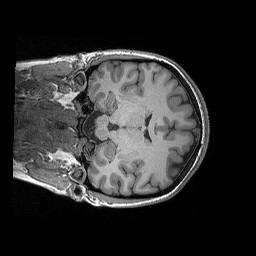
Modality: T1w
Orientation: coronal
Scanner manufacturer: siemens
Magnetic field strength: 3 T
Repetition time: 2.3 s
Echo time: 0.00298 s